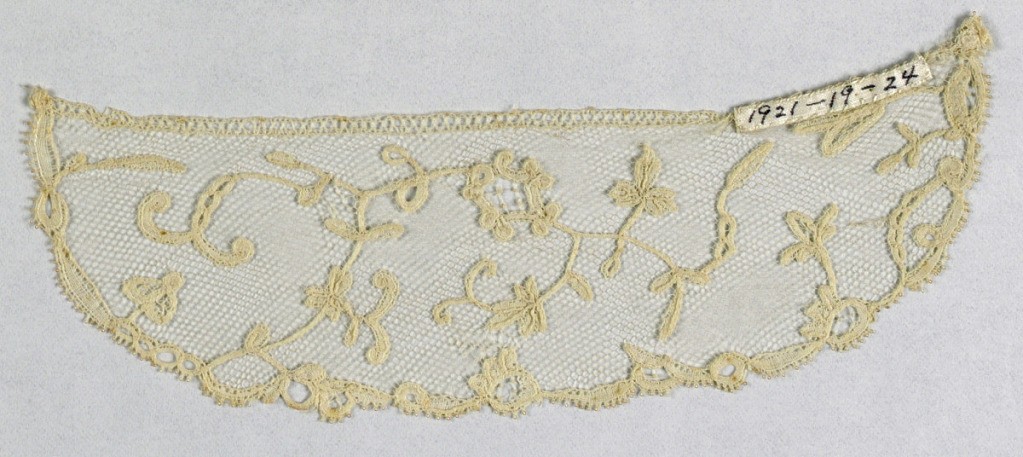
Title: Cuff
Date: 19th century
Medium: linen Technique: bobbin lace appliqué on machine-made net
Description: Cuff with applied floral spray and border.